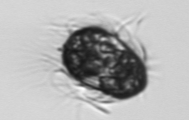
Label: Mesodinium